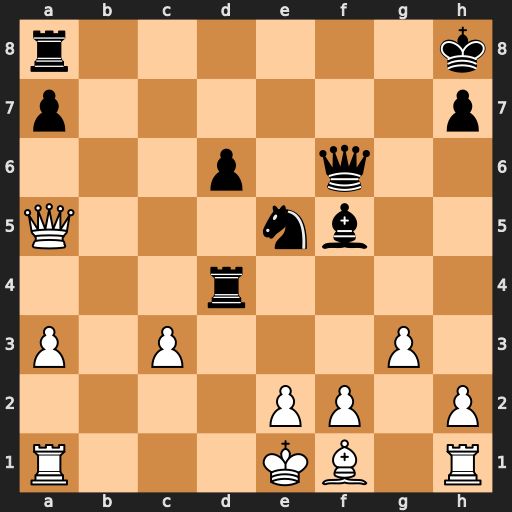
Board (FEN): r6k/p6p/3p1q2/Q3nb2/3r4/P1P3P1/4PP1P/R3KB1R
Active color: w
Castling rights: KQ
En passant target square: -
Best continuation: cxd4 Re8 dxe5